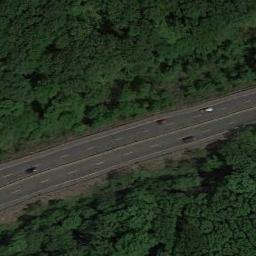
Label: freeway